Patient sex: F
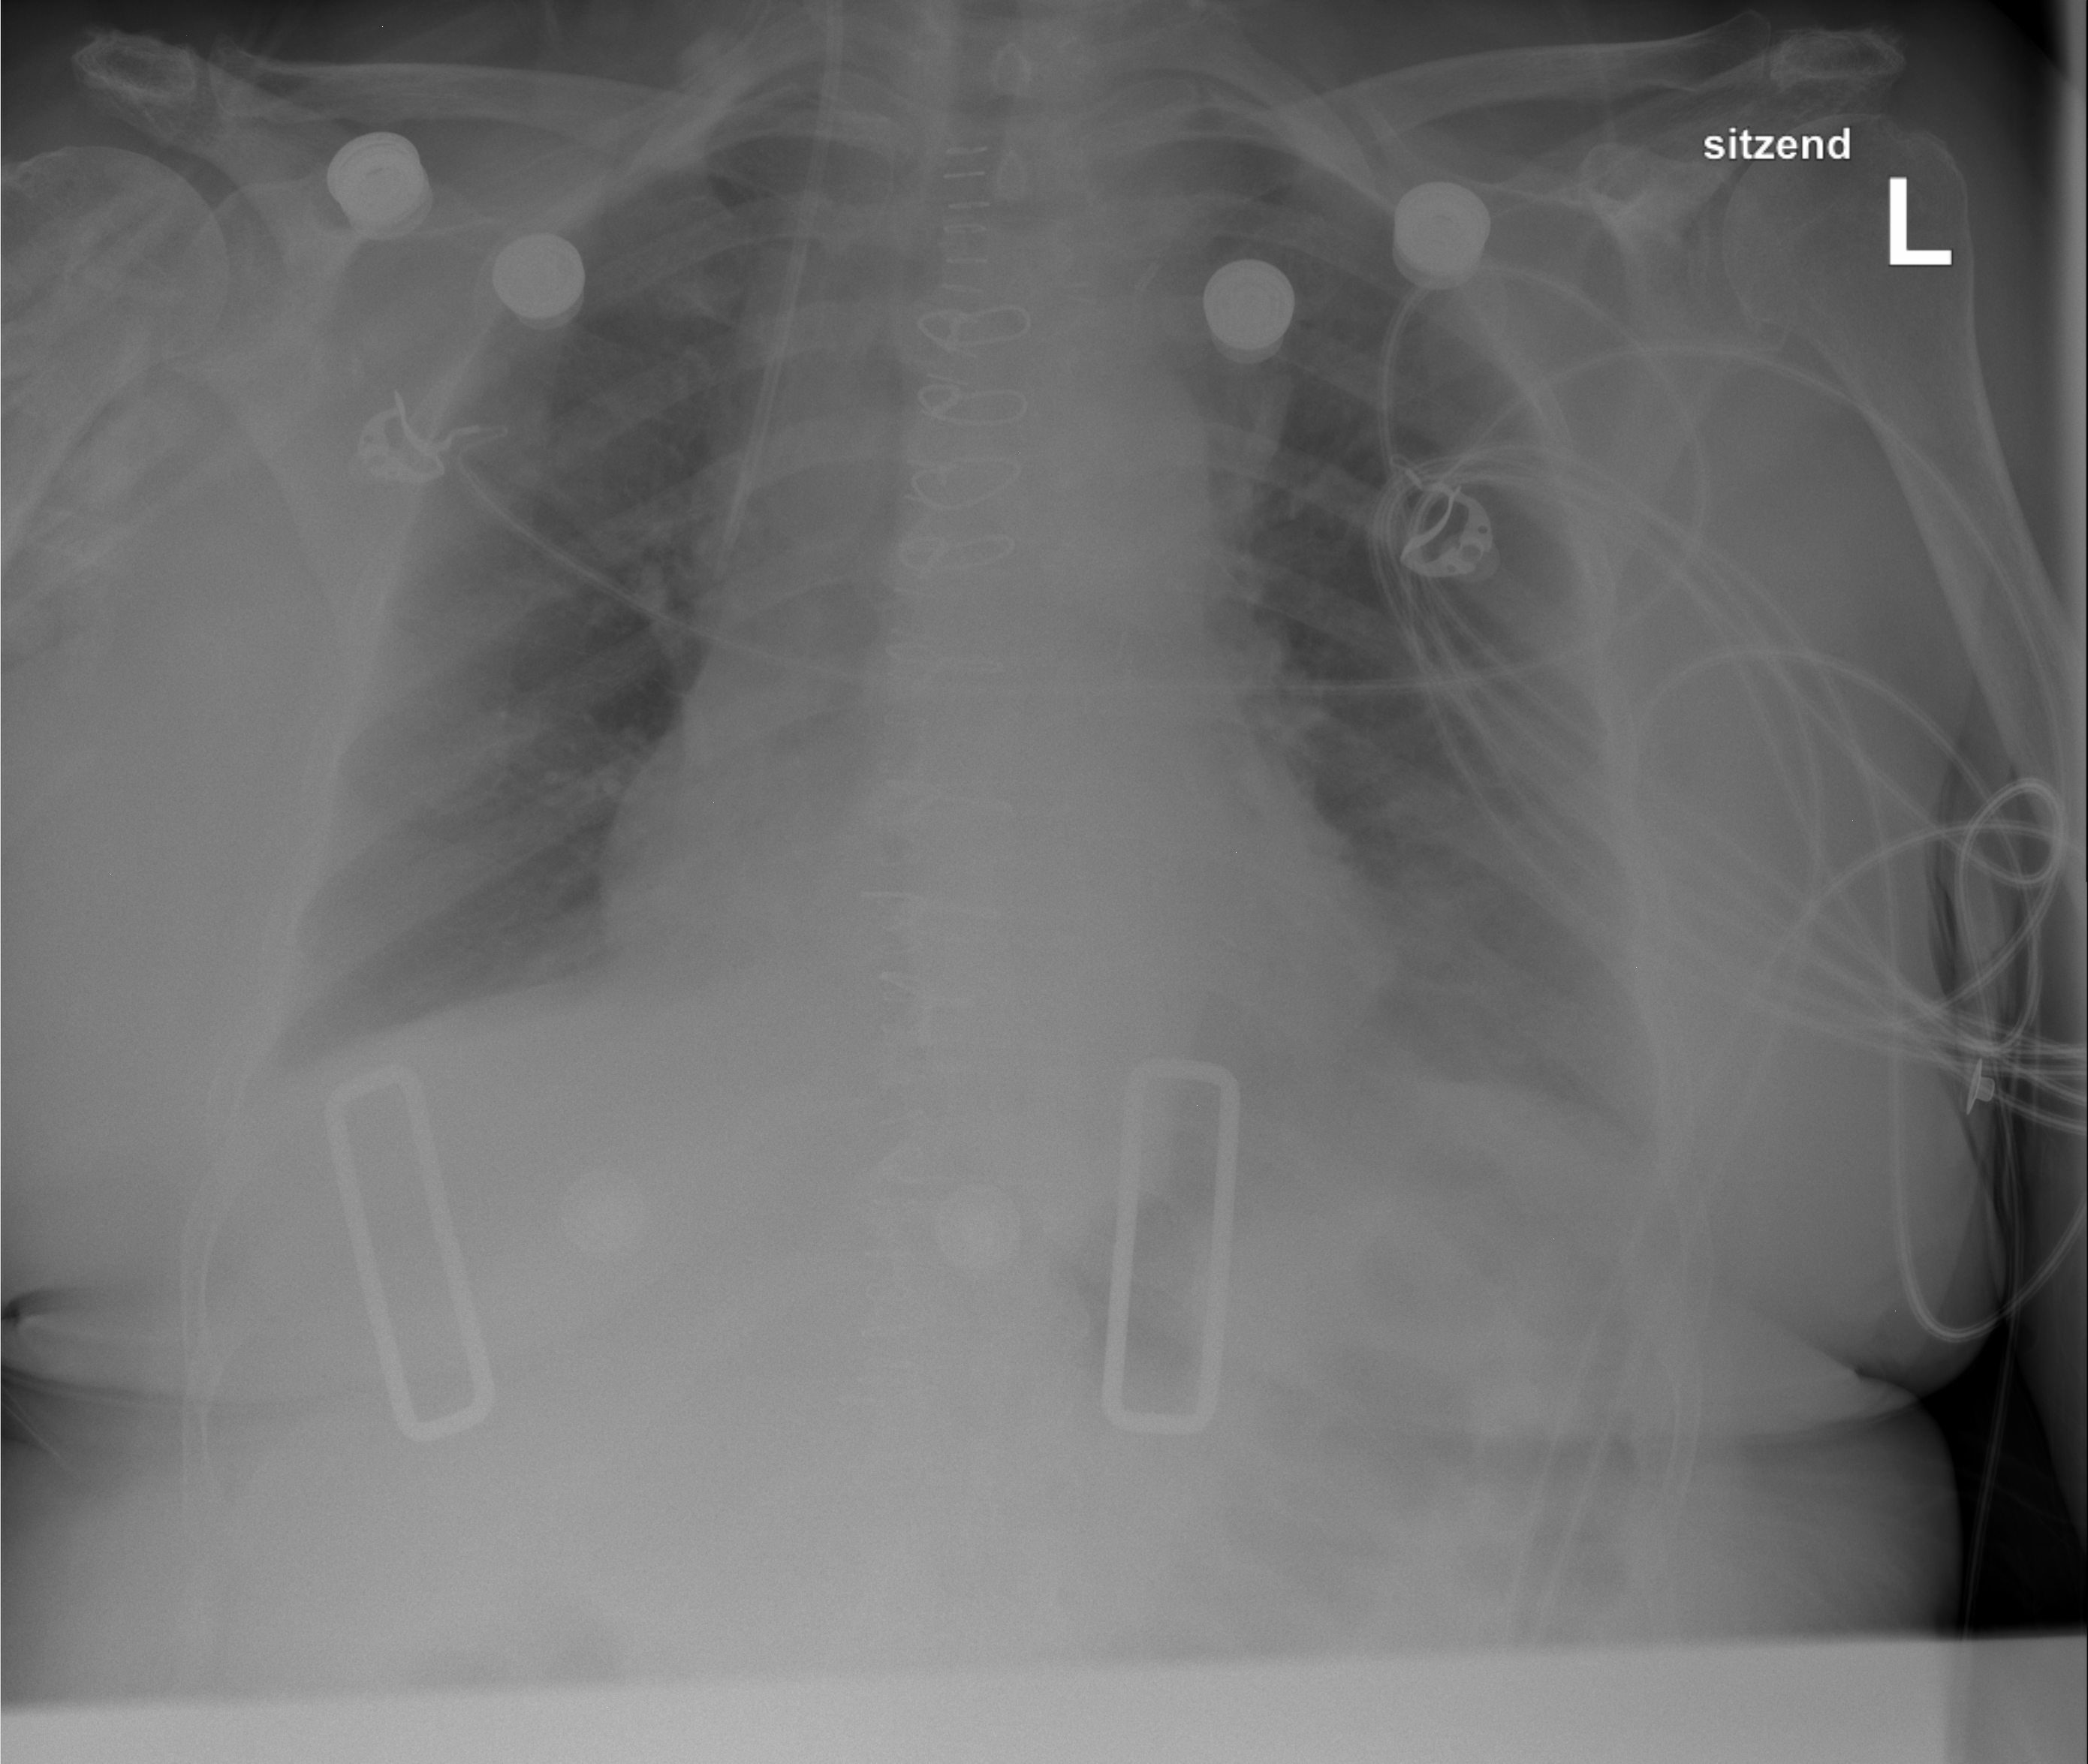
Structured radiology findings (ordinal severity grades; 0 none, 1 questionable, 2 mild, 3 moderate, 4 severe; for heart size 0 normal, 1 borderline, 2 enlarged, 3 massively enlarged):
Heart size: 0
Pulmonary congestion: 0
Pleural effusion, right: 0
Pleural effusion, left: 1
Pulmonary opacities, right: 0
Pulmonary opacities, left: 0
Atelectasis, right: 0
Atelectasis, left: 1